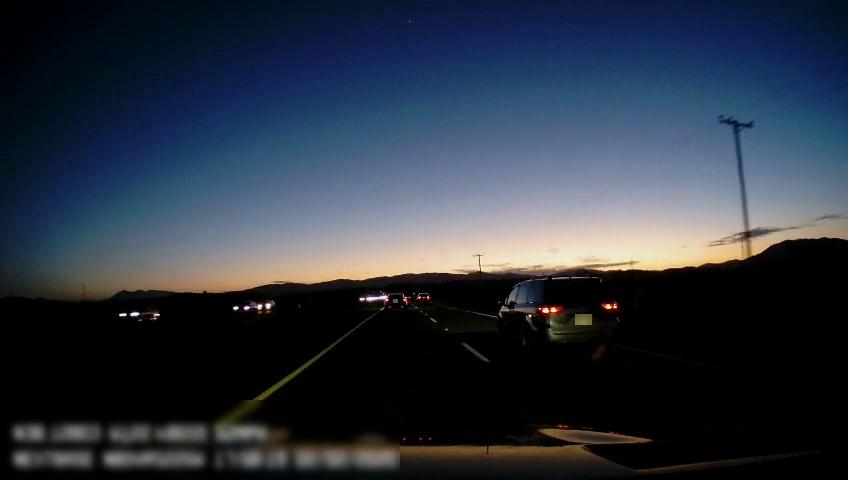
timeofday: Dusk/Dawn/Twilight
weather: Sunny
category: Drivable Space
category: Vehicles | Car
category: Vehicles | Car
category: Vehicles | Car
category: Vehicles | SUV
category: Vehicles | SUV
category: Vehicles | SUV
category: Lanes | Alternate Lane
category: Lanes | Current Lane
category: Lanes | Current Lane